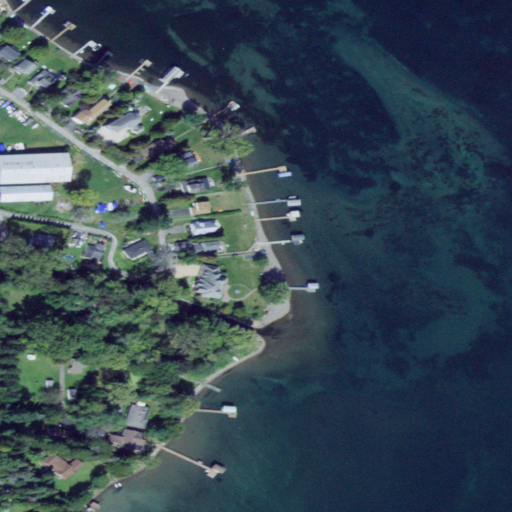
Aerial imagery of cape in New York named Clark Point containing open water, mixed forest, low intensity development, herbaceous wetlands, open development, shrub, woody wetlands, medium intensity development, pasture, high intensity development, and barren land